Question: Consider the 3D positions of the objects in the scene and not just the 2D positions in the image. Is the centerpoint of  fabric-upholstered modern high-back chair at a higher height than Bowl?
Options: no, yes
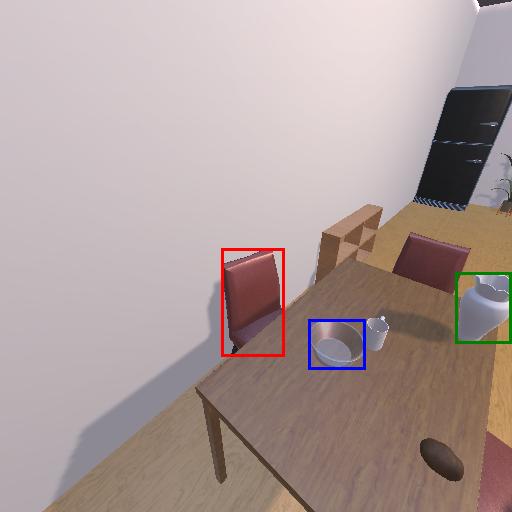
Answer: no